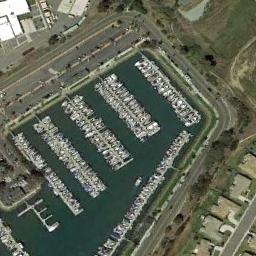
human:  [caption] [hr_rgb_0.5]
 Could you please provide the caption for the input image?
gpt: Many buildings are near the harbor .

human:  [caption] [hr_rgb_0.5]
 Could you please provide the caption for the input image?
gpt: The harbor with lots of neatly docked boats is surrounded by some neatly arranged houses .

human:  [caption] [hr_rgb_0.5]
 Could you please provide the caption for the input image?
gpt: Many ships moored neatly on the sea side of the harbor surrounded by buildings and roads .

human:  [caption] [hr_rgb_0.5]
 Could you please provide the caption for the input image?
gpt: There are several ships in motion in the harbor .

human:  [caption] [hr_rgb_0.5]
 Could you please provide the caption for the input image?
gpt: There are many buildings around the harbor with many ships .